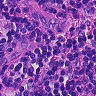
Metastatic tissue present: no